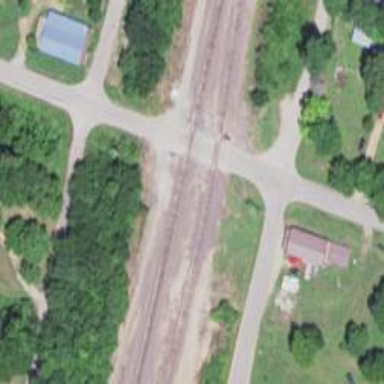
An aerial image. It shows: Railway level crossing.